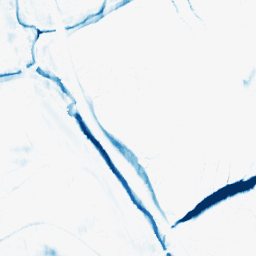
Category: morphological
Decomposition family: morphological_ellipse
Decomposition parameters: operation: closing
width: 20
height: 5
Upsampling method: bicubic_3x
Upsampling parameters: scale: 3
Upsampling scale: 3